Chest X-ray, PA view. Patient: 76 years old, sex F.
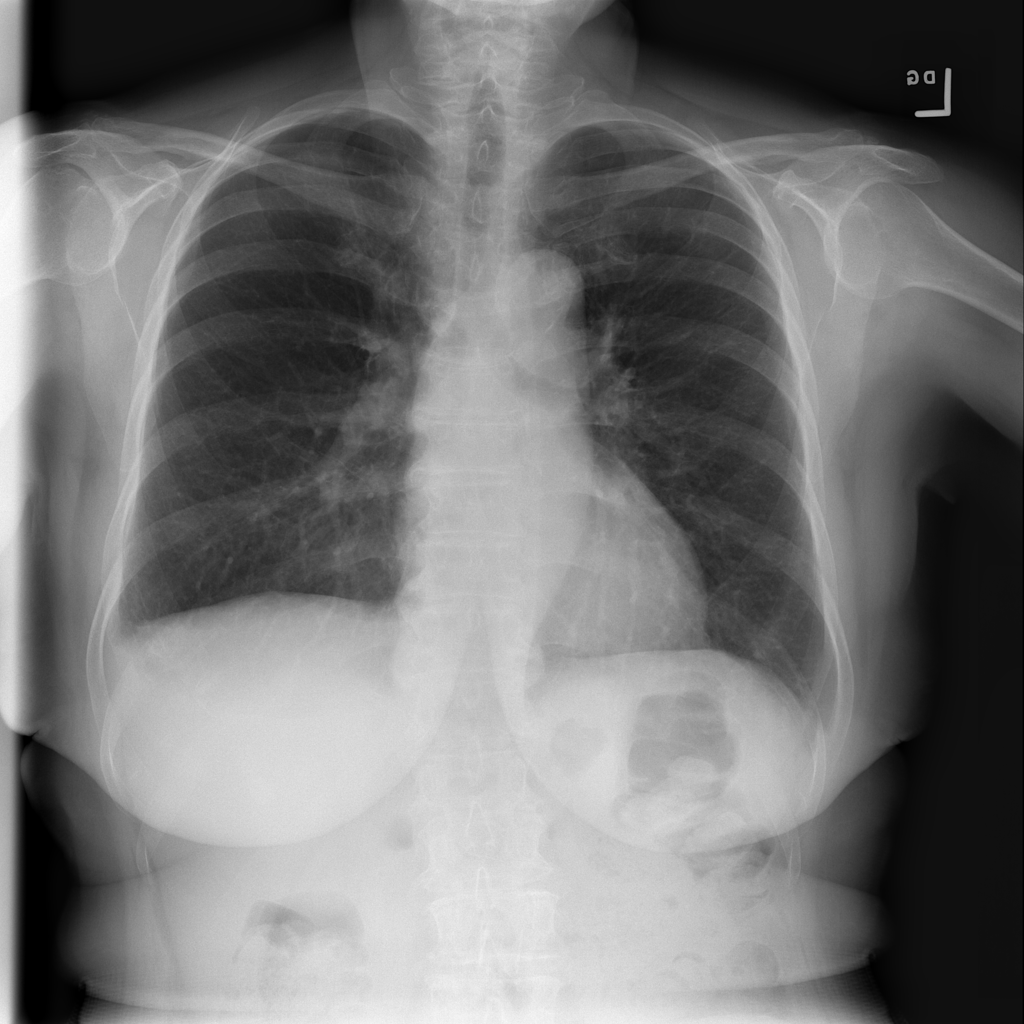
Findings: Effusion, Pleural_Thickening